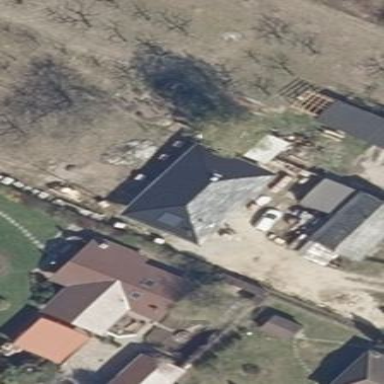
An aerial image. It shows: Detached building with gabled roof.